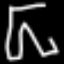
Label: pants